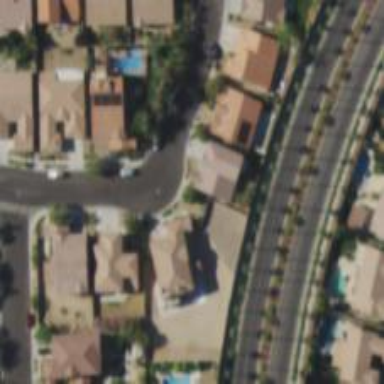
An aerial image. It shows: Residential road.